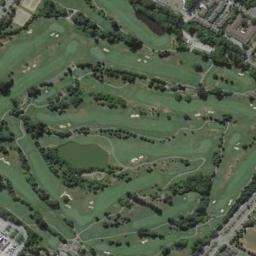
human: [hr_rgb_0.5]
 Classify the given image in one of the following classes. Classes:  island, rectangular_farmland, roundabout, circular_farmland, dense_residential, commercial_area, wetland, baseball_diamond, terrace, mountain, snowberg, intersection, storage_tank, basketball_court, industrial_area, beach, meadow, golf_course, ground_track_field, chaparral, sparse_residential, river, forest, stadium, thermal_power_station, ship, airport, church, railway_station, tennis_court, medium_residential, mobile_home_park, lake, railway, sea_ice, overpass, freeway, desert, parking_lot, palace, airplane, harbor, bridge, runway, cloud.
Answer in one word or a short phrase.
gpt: golf_course